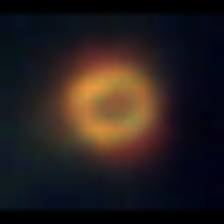
Taxon: NanoPlankton
Group: Other